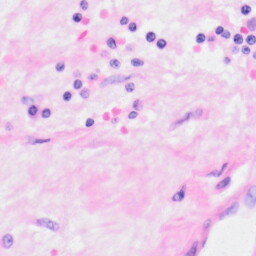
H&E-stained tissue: Kidney